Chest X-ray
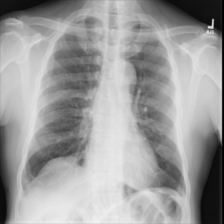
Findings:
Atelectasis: negative
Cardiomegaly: negative
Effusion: negative
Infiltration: negative
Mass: negative
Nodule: negative
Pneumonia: negative
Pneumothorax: negative
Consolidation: negative
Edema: negative
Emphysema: negative
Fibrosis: negative
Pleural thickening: negative
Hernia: negative